Field crop: maize
Growth stage: 2
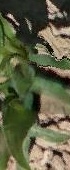
Species: maize